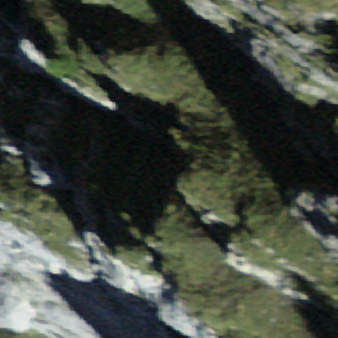
Label: bouldering_area